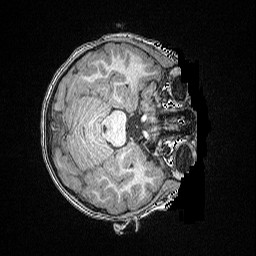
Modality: T1w
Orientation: axial
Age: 70
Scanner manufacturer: siemens
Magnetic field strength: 3 T
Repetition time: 2.5 s
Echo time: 0.00347 s